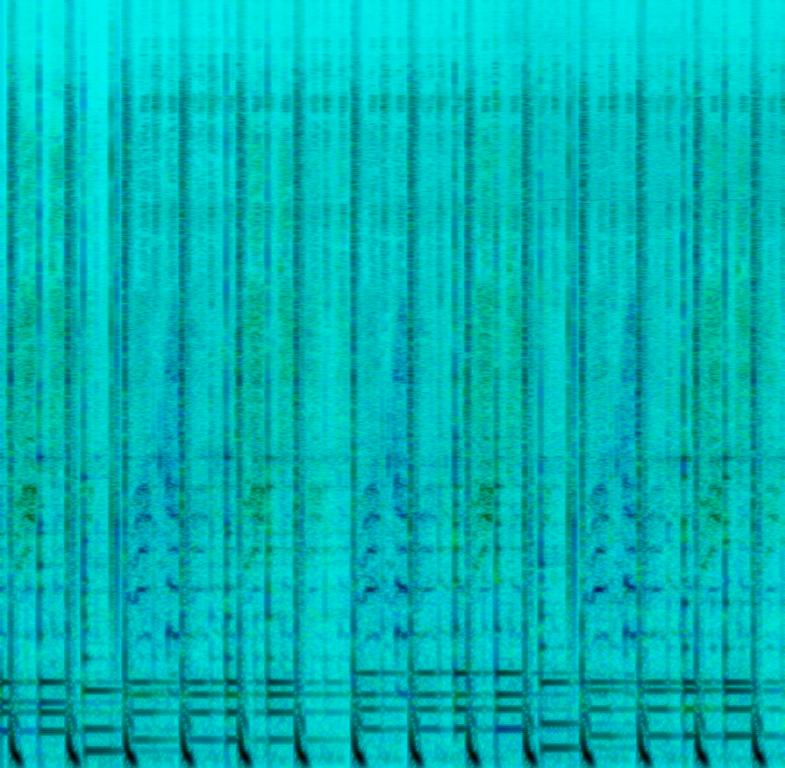
A female singer sings this vocal harmony with backup singers. The song is medium tempo with a steady drumming rhythm, tambourine percussion, groovy bass line and keyboard accompaniment. The song is trance-like and groovy. The song is a modern techno dance with an average audio quality. The song serves as a sound track for a car repairing video.